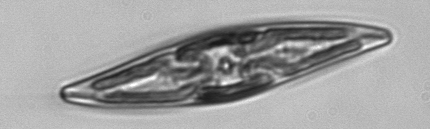
Label: Pleurosigma